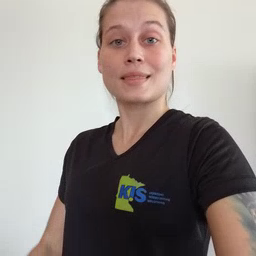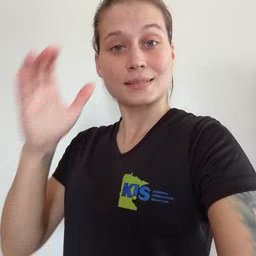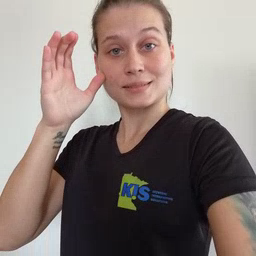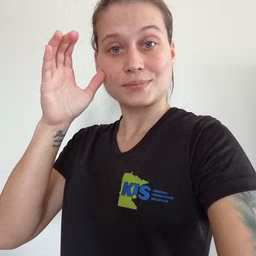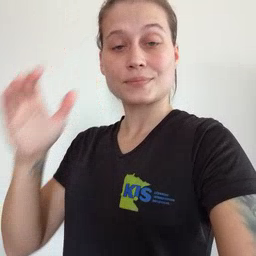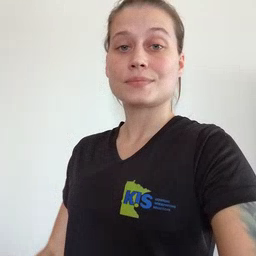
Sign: listen